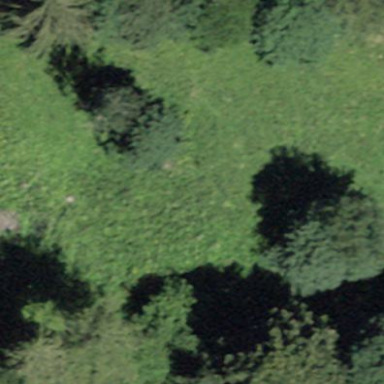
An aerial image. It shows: Beautiful meadow.